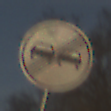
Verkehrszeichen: EndeUeberholverbot
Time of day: SunriseSunset
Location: Outdoor (Nature)
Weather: PartlyCloudy
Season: NotSpecified
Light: Natural